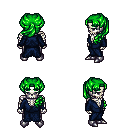
a pixel art fantasy rpg character, male body template, skeleton, blue robe, metal pants, green princess hairstyle, metal boots, four views (front, back, left, right), 2x2 character sprite sheet, small pixel art, hard edges, no anti-aliasing